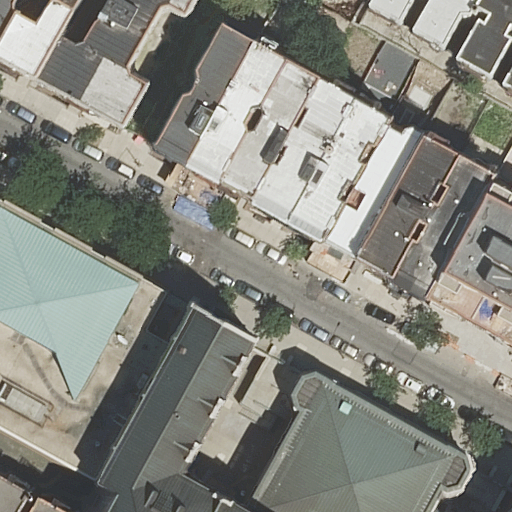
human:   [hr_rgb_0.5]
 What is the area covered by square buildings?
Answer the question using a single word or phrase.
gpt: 0m2

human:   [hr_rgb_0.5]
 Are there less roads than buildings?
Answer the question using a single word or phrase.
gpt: yes

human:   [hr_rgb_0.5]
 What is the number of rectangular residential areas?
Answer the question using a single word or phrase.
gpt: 1

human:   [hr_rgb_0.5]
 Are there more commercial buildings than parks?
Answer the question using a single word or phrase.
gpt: no

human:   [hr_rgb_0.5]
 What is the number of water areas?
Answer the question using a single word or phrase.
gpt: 0

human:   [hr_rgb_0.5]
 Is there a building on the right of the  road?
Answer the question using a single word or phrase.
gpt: yes

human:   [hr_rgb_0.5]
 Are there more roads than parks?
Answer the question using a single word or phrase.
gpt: no

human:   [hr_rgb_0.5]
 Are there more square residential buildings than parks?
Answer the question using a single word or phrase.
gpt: no

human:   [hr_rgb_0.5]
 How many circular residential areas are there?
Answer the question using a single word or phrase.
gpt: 0

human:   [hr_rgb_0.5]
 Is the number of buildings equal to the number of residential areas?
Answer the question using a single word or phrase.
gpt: no

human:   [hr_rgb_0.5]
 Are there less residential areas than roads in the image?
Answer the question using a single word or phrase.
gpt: no

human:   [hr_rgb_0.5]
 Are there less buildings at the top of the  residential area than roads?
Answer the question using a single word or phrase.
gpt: no

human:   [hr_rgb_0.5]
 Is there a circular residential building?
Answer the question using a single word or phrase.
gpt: no

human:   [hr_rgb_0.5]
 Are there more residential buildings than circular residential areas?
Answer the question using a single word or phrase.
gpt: yes

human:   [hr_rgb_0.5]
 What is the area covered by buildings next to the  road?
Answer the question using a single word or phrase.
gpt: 4101m2

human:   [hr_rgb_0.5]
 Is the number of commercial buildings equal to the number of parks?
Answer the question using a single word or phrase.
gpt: no

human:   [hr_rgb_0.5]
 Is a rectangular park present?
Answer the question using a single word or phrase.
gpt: yes

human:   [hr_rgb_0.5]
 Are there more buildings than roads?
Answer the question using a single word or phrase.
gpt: yes

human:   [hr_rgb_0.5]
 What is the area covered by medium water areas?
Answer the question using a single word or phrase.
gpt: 0m2

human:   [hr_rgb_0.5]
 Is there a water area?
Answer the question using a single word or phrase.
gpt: no

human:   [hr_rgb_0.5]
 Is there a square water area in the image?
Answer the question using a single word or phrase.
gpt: no

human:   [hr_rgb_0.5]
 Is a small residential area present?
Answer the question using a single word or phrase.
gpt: no

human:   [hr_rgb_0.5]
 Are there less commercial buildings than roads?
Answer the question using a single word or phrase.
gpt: yes

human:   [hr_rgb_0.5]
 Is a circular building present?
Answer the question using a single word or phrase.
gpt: no

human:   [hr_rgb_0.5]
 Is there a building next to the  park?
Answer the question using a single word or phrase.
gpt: yes

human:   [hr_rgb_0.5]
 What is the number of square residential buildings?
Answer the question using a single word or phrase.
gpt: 0

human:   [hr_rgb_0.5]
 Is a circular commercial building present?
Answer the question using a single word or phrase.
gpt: no

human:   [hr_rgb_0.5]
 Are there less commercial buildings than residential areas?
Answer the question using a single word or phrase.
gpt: yes

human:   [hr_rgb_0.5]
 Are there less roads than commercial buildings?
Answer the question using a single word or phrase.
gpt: no

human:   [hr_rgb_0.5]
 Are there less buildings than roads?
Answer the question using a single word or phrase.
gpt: no

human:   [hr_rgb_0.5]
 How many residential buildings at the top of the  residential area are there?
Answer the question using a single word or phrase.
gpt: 14

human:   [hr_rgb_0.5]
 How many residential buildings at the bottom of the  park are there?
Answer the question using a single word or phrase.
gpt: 6

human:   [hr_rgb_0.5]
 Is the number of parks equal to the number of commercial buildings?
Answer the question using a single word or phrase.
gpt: no

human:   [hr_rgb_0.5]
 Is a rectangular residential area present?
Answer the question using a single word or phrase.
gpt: yes

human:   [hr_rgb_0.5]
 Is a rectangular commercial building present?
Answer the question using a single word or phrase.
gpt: no

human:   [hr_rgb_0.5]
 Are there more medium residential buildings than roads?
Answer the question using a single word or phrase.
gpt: yes